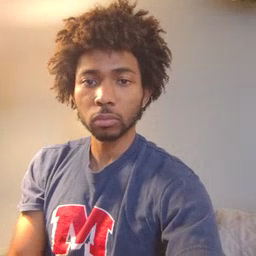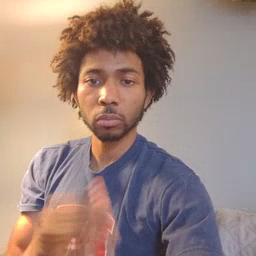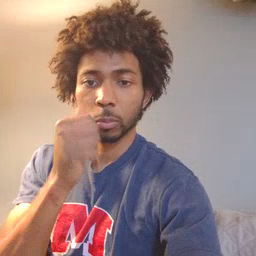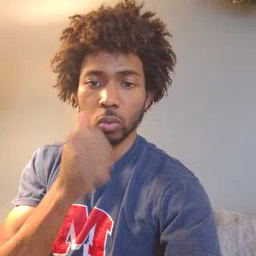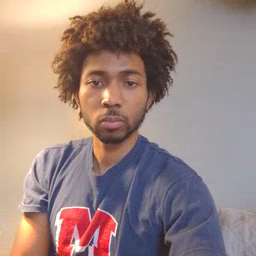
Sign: tomorrow